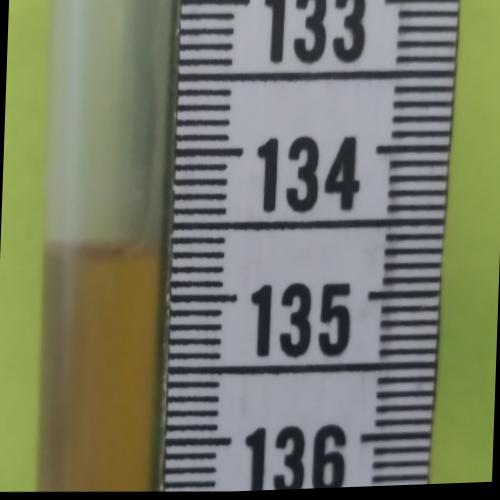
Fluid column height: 134.7 cm